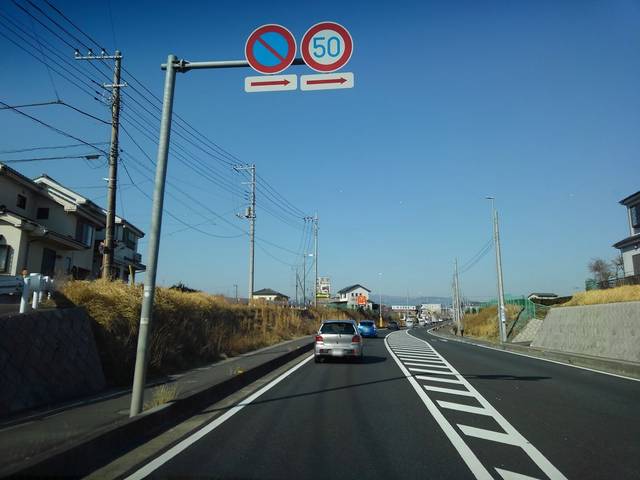
Region: Japan
Coordinates: 35.859, 139.335